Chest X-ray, PA view. Patient: 53 years old, sex F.
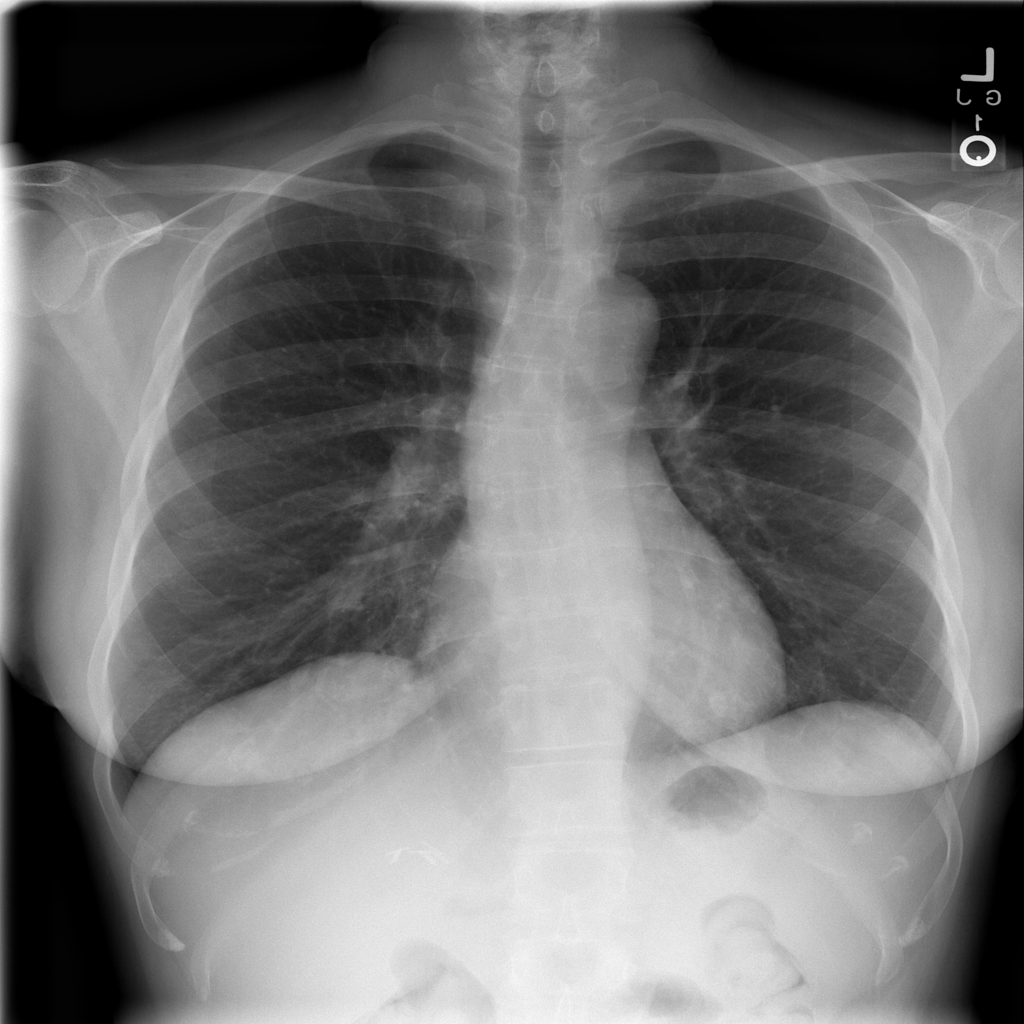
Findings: No Finding